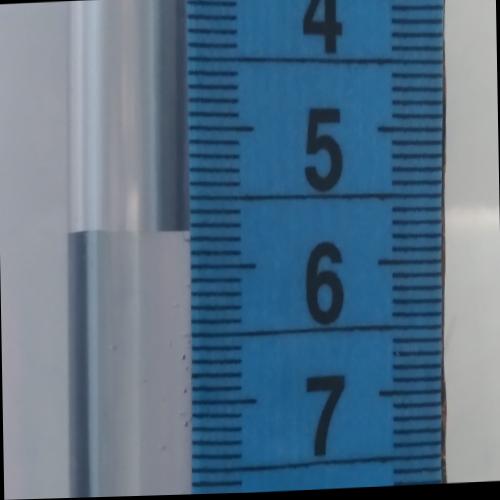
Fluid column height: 5.7 cm